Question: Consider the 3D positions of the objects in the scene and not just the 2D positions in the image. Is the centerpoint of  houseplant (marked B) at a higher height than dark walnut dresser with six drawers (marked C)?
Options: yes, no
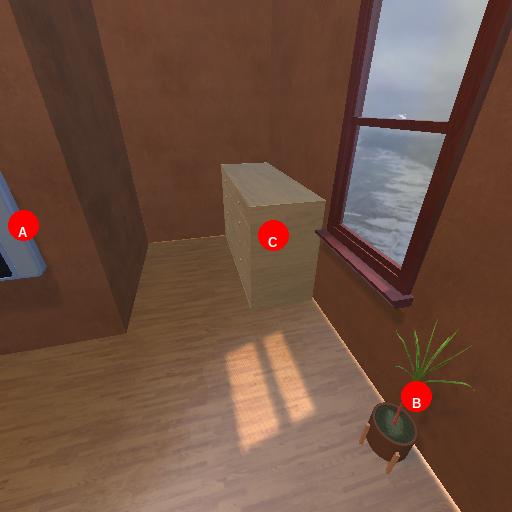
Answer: yes